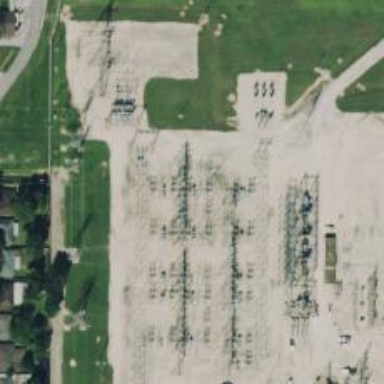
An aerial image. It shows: Switch for power supply.